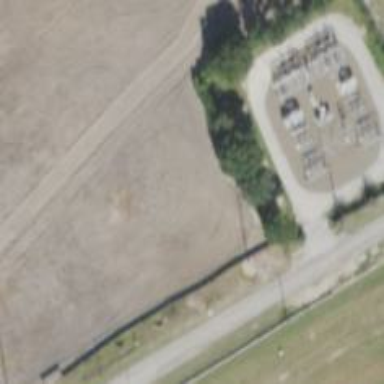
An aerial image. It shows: Outdoor power substation surrounded by fence. The substation is specifically for distribution purposes.